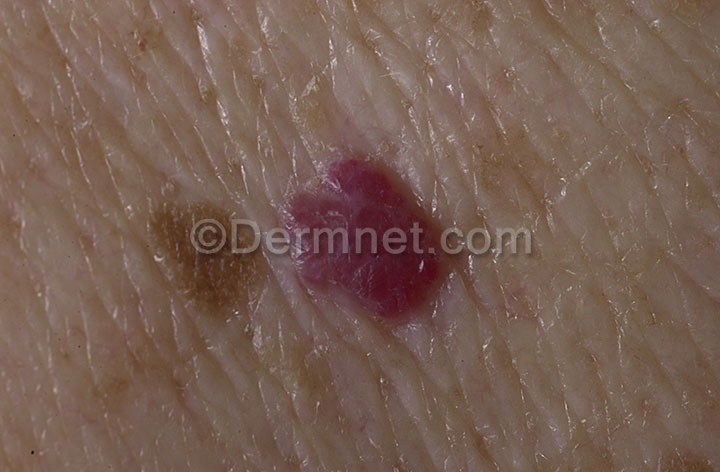
Disease: Vascular Tumors